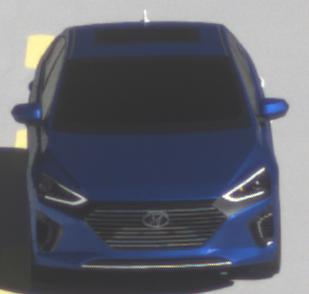
Make: Hyundai
Model: IONIQ Hybrid
Detailed model: IONIQ (AE) Hybrid
Model produced from: 2016/10
Model produced until: 2018/08
Doors: 5
Color: blue
Road condition: wet road
Daytime: morning or afternoon
Contrast: medium contrast